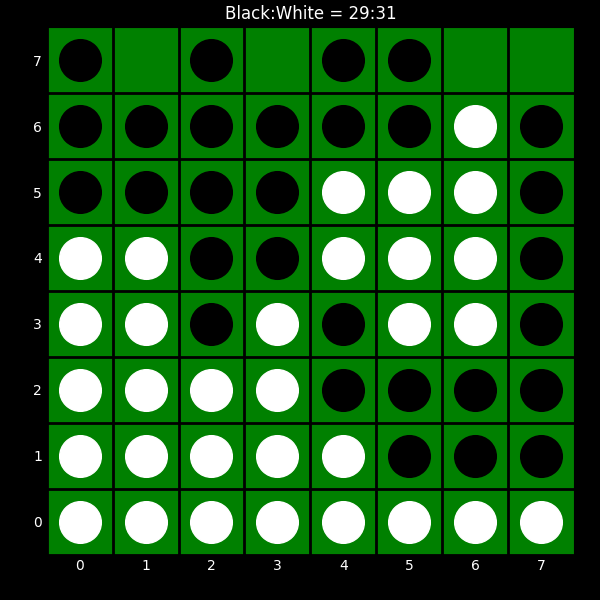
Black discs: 29
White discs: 31